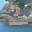
Label: 2